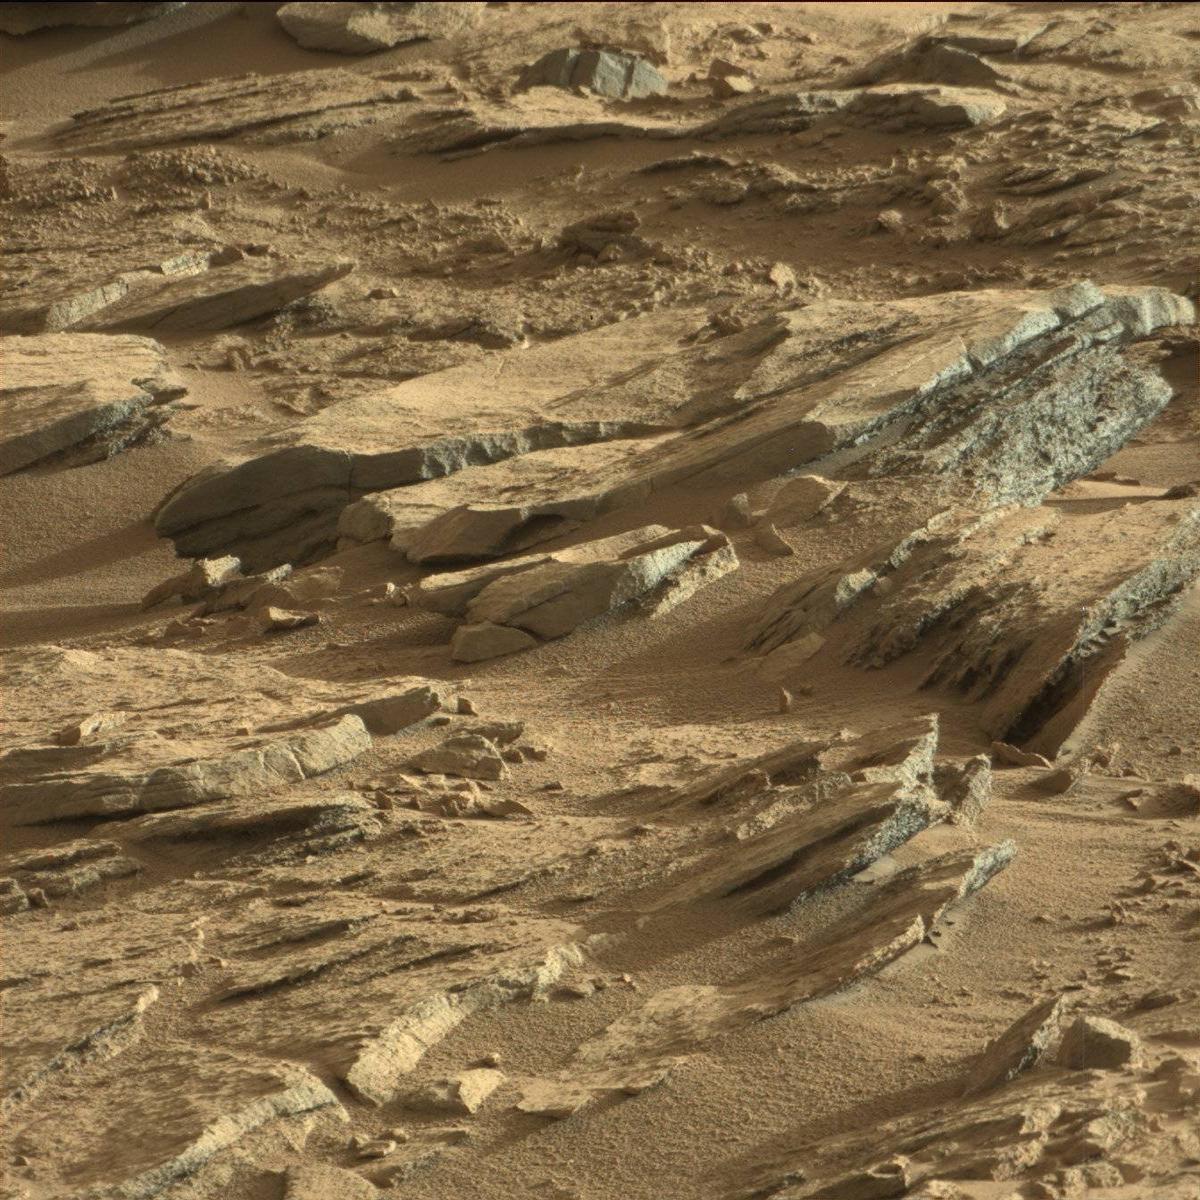
Terrain classes present: Bedrock, Sand / Soil